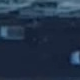
Vehicle type: Motorcycle